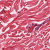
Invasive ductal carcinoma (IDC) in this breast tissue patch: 0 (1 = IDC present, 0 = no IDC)